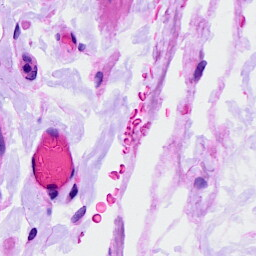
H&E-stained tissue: Ovarian